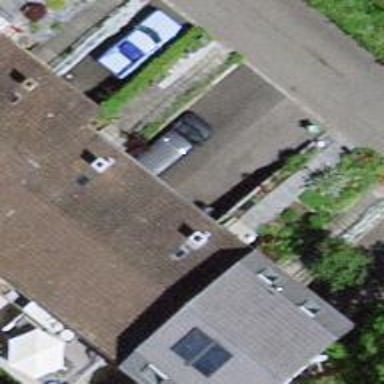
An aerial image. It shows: Terrace building.